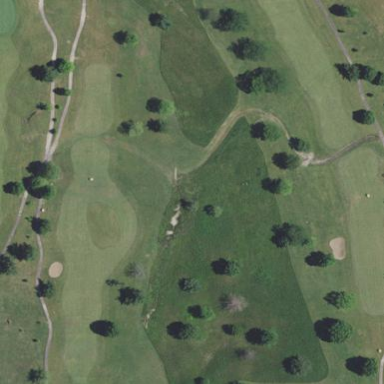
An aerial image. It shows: Grassy fairway on golf course.